Question: I am in the midst of my first foray into OpenGL using C++ and Qt as the supporting cast.
In what amounts to my playground for implementing a feature outside of the main application, I am attempting to draw what amounts to a mesh surface from a two-dimensional array of floats. The indices of this 2d array are used for the x and z coordinates and the value is the y coordinate.
Currently my implementation is bugged. Instead of creating a solid surface there are noticeable black gaps.
A quick Google showed me <URL> which is very similar to my rendering method. However, I am terminating my triangle strip after drawing one row of triangles and starting a new strip at the end.
Below is some sample debug output showing the vertices I am creating:
'''
glBegin
drawing vertex ( 0 , 2.76401 , 3 )
drawing vertex ( 0 , 1.82236 , 4 )
drawing vertex ( 1 , 1.55657 , 3 )
drawing vertex ( 1 , 3.82013 , 4 )
drawing vertex ( 2 , 3.1032 , 3 )
drawing vertex ( 2 , 2.77563 , 4 )
drawing vertex ( 3 , 2.2032 , 3 )
drawing vertex ( 3 , 4.49317 , 4 )
drawing vertex ( 4 , 0.469515 , 3 )
drawing vertex ( 4 , 1.48398 , 4 )
drawing vertex ( 5 , 0.301526 , 3 )
drawing vertex ( 5 , 0.606281 , 4 )
drawing vertex ( 6 , 1.12292 , 3 )
drawing vertex ( 6 , 1.98806 , 4 )
glEnd/glBegin
drawing vertex ( 0 , 4.31023 , 2 )
drawing vertex ( 0 , 2.76401 , 3 )
drawing vertex ( 1 , 3.64741 , 2 )
drawing vertex ( 1 , 1.55657 , 3 )
drawing vertex ( 2 , 2.48897 , 2 )
drawing vertex ( 2 , 3.1032 , 3 )
drawing vertex ( 3 , 4.54997 , 2 )
drawing vertex ( 3 , 2.2032 , 3 )
drawing vertex ( 4 , 0.11039 , 2 )
drawing vertex ( 4 , 0.469515 , 3 )
drawing vertex ( 5 , 1.12043 , 2 )
drawing vertex ( 5 , 0.301526 , 3 )
drawing vertex ( 6 , 4.27371 , 2 )
drawing vertex ( 6 , 1.12292 , 3 )
glEnd/glBegin
drawing vertex ( 0 , 0.818045 , 1 )
drawing vertex ( 0 , 4.31023 , 2 )
drawing vertex ( 1 , 0.886993 , 1 )
drawing vertex ( 1 , 3.64741 , 2 )
drawing vertex ( 2 , 0.612948 , 1 )
drawing vertex ( 2 , 2.48897 , 2 )
drawing vertex ( 3 , 4.69348 , 1 )
drawing vertex ( 3 , 4.54997 , 2 )
drawing vertex ( 4 , 3.56293 , 1 )
drawing vertex ( 4 , 0.11039 , 2 )
drawing vertex ( 5 , 2.22925 , 1 )
drawing vertex ( 5 , 1.12043 , 2 )
drawing vertex ( 6 , 0.15616 , 1 )
drawing vertex ( 6 , 4.27371 , 2 )
glEnd/glBegin
drawing vertex ( 0 , 1.84323 , 0 )
drawing vertex ( 0 , 0.818045 , 1 )
drawing vertex ( 1 , 2.28323 , 0 )
drawing vertex ( 1 , 0.886993 , 1 )
drawing vertex ( 2 , 1.1108 , 0 )
drawing vertex ( 2 , 0.612948 , 1 )
drawing vertex ( 3 , 3.72698 , 0 )
drawing vertex ( 3 , 4.69348 , 1 )
drawing vertex ( 4 , 4.41645 , 0 )
drawing vertex ( 4 , 3.56293 , 1 )
drawing vertex ( 5 , 4.69124 , 0 )
drawing vertex ( 5 , 2.22925 , 1 )
drawing vertex ( 6 , 3.11876 , 0 )
drawing vertex ( 6 , 0.15616 , 1 )
glEnd
'''
And a screenshot of what I am seeing (different vertex values):
I am looking for any clues or insights into what I may be doing wrong. As I stated, I am very new to OpenGL. I am not using the single triangle strip mesh method because I believe it will prove problematic for the final application.
I have played around with my y-values and noticed that rendering only seems problematic when I am using random numbers for y generated from
'''
qrand() / (float)(RAND_MAX) * 5.0f
'''
When using constant values ('y = 1.0f'), 'y = x', or something like 'y = z % 2 == 0 ? x : xMax - x'.
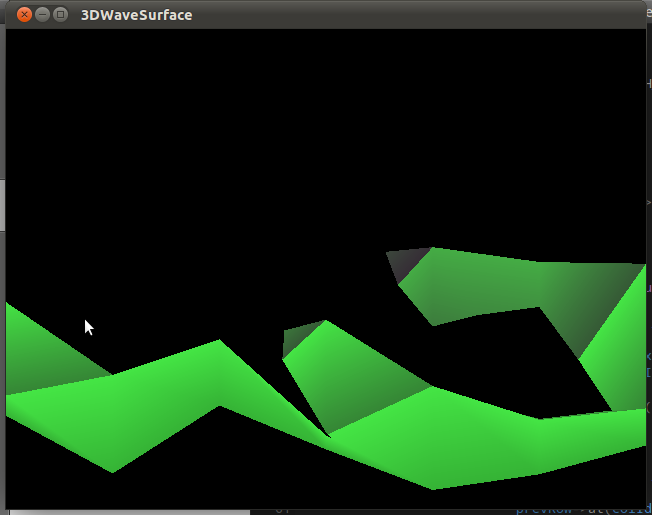
Answer: I ended up scrapping my rendering and using a library that provided what I needed (once I got it working). The library, for those interested, is <URL>. It needs some serious performance improvements for my needs, but it has allowed me to bypass this initial hurdle.